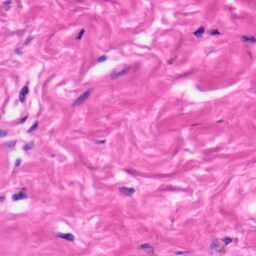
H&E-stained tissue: Skin